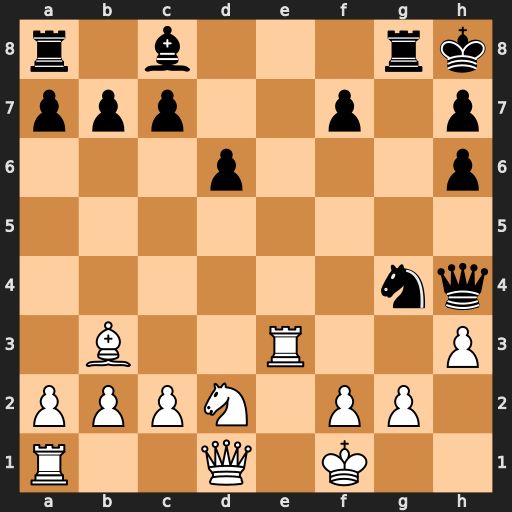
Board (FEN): r1b3rk/ppp2p1p/3p3p/8/6nq/1B2R2P/PPPN1PP1/R2Q1K2
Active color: w
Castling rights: -
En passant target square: -
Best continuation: hxg4 Bxg4 Nf3 Qh1+ Ke2